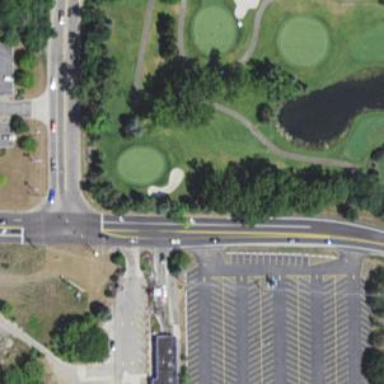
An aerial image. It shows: View of golf hole.